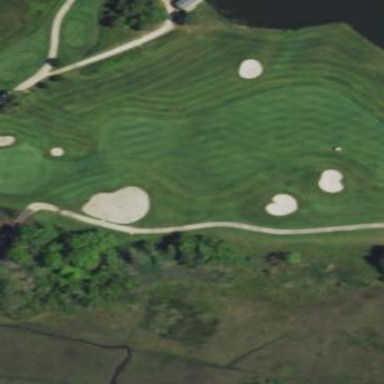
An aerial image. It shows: Golf fairway surrounded by grass.